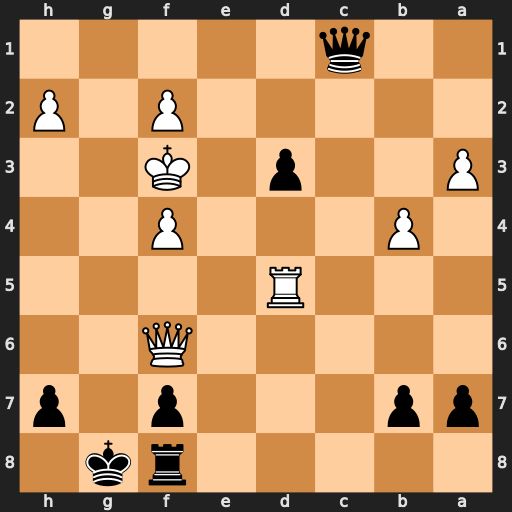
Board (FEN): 5rk1/pp3p1p/5Q2/3R4/1P3P2/P2p1K2/5P1P/2q5
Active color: b
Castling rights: -
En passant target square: -
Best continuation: Qh1+ Ke3 Qxd5 Qg5+ Qxg5